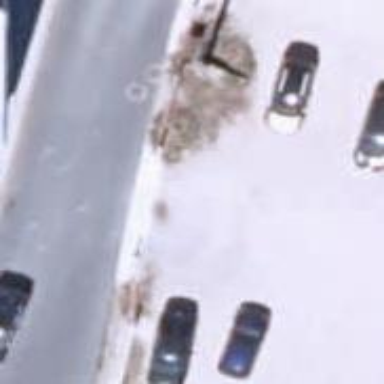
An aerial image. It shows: Parking entrance.